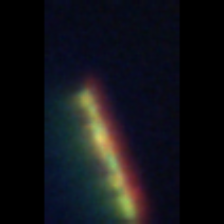
Taxon: Pennate
Group: Diatoms